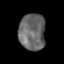
Tissue: prostate
Cell type: T cells
Senescence score: 0.2955
Nuclear area (px): 939
Mean DAPI intensity: 104.867